Interaction volume radius: 5 \u00c5
Interaction volume height: 20 \u00c5
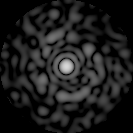
Disorder parameter: 0.8151